Question: I implemented OAuth and get 'access_token' and 'token_type' and don't really understand how to get list of private and public repos of authenticated user.
The documentation says to do this:
'''
GET /users/:username/repos
'''
but when the user is authorized, in response I get 'access_token' and 'token_type', but not 'username'.
I don't understand how to implement it.

when I attempt to do GET request without passing any token or username In response i get message = "Unauthorized"
<URL>
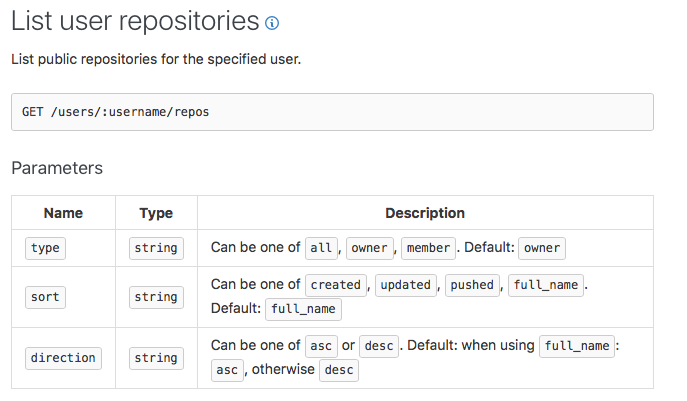
Answer: Use <URL>:
> List repositories that are accessible to the authenticated user.This includes repositories owned by the authenticated user, repositories where the authenticated user is a collaborator, and repositories that the authenticated user has access to through an organization membership.'''
GET /user/repos
'''
You can set the 'visibility' parameter to 'private' if you're only interested in private repositories.
You will need to <URL> your requests, e.g. by including the OAuth token in an 'Authorization' header:
'''
Authorization: token <your_token_goes_here>
'''
or by including an 'access_token' parameter with your request:
'''
GET https://api.github.com/user/repos?access_token=<your_token_goes_here>
'''
There is no need to pass in the user's username; the authenticated user is automatically used.